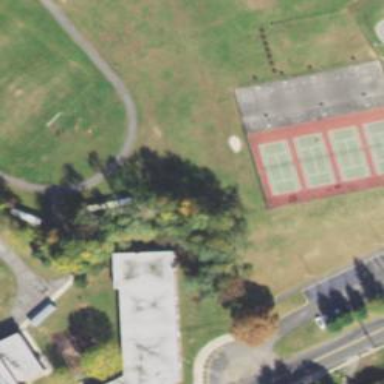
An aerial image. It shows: School.